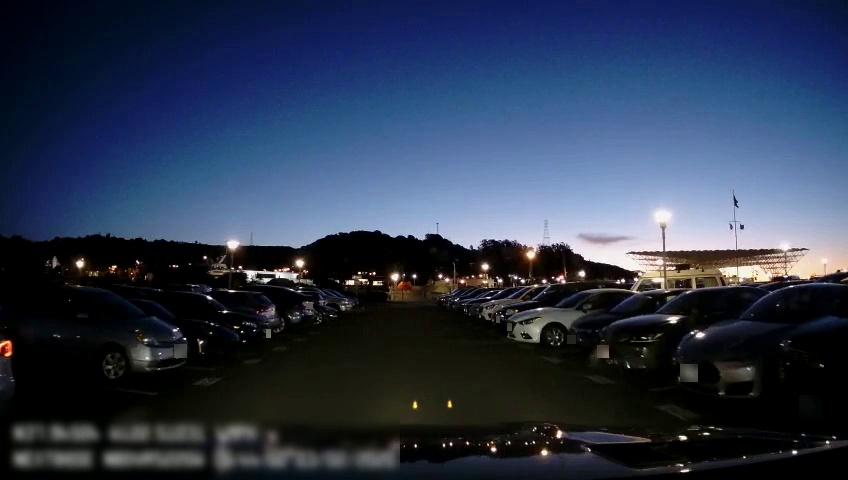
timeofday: Night
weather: Other
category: Drivable Space
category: Vehicles | Car
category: Vehicles | SUV
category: Vehicles | Car
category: Vehicles | Car
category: Vehicles | SUV
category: Vehicles | SUV
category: Vehicles | Truck
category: Vehicles | Car
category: Vehicles | Car
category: Vehicles | Car
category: Vehicles | SUV
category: Vehicles | Car
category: Vehicles | Car
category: Vehicles | Car
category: Vehicles | Car
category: Vehicles | SUV
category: Vehicles | SUV
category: Vehicles | SUV
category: Vehicles | Other LV
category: Vehicles | SUV